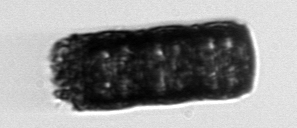
Label: Paralia_sulcata